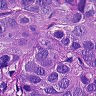
Metastatic tissue present: yes